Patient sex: M
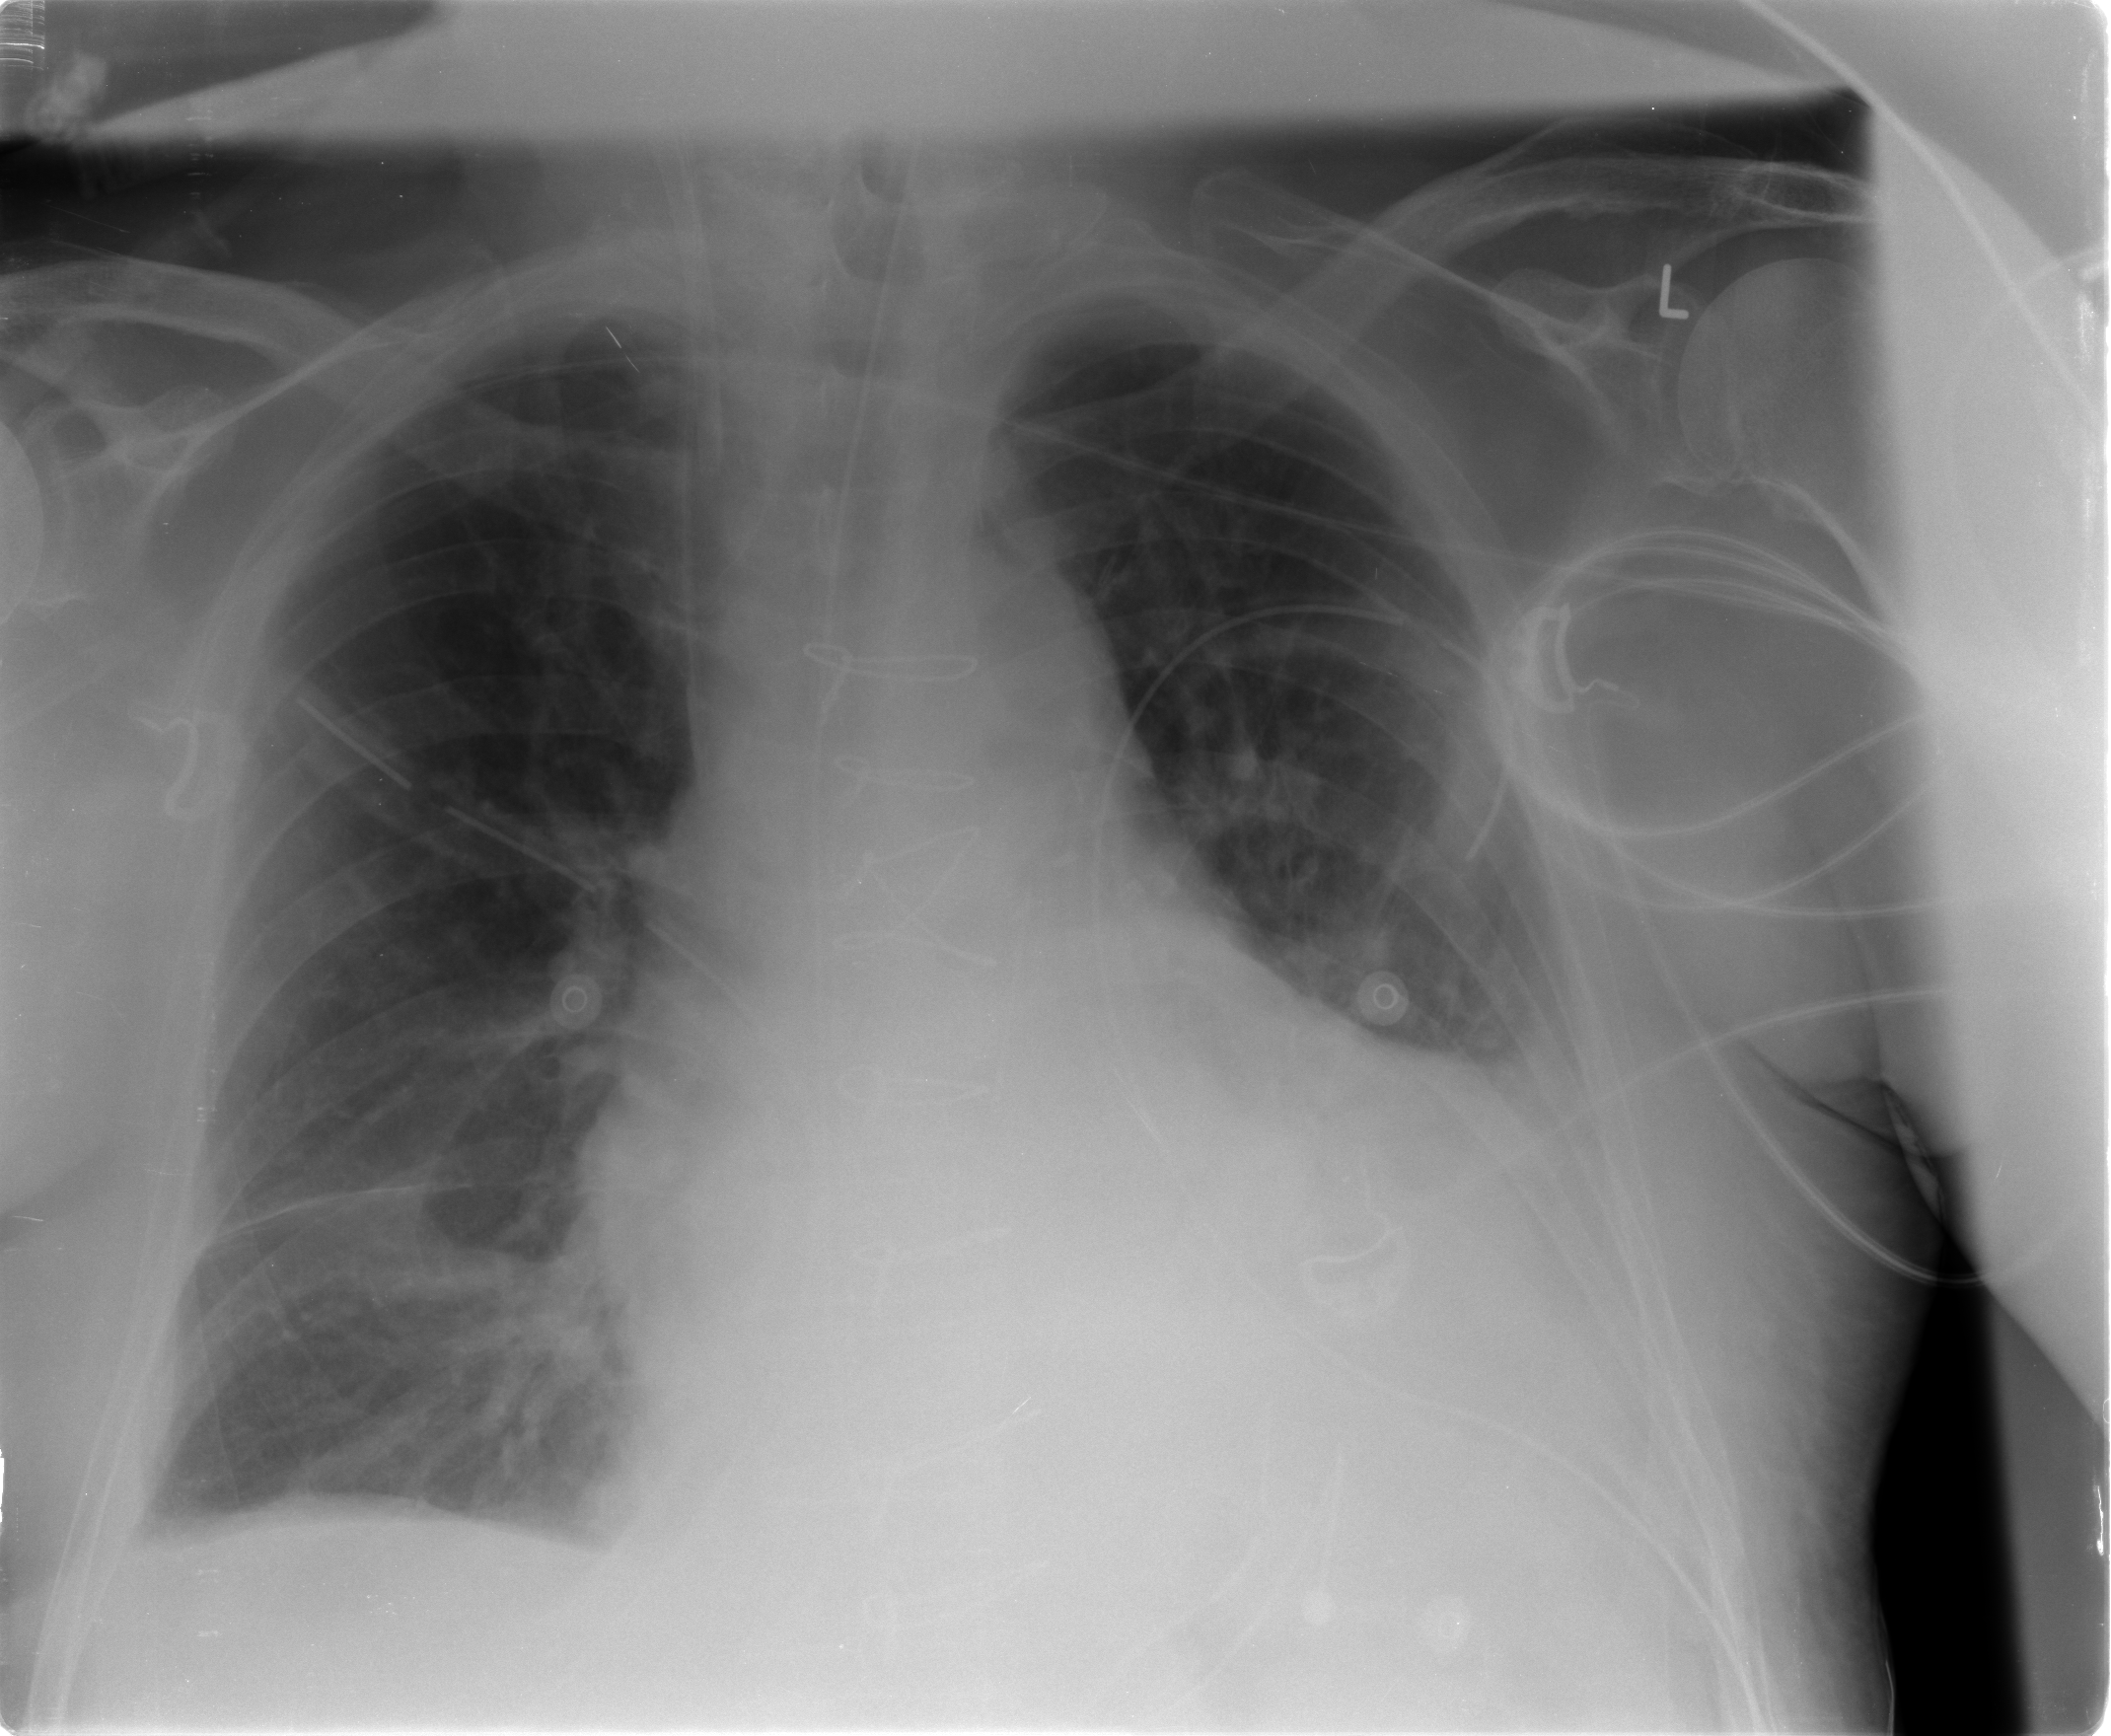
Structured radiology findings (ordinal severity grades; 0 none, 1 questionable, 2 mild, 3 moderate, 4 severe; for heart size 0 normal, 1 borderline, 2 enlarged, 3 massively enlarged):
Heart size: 2
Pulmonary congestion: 2
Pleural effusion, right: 2
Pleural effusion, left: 2
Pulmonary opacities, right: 2
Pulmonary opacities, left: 2
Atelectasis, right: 2
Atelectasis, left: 2